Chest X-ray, AP view. Patient: 66 years old, sex F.
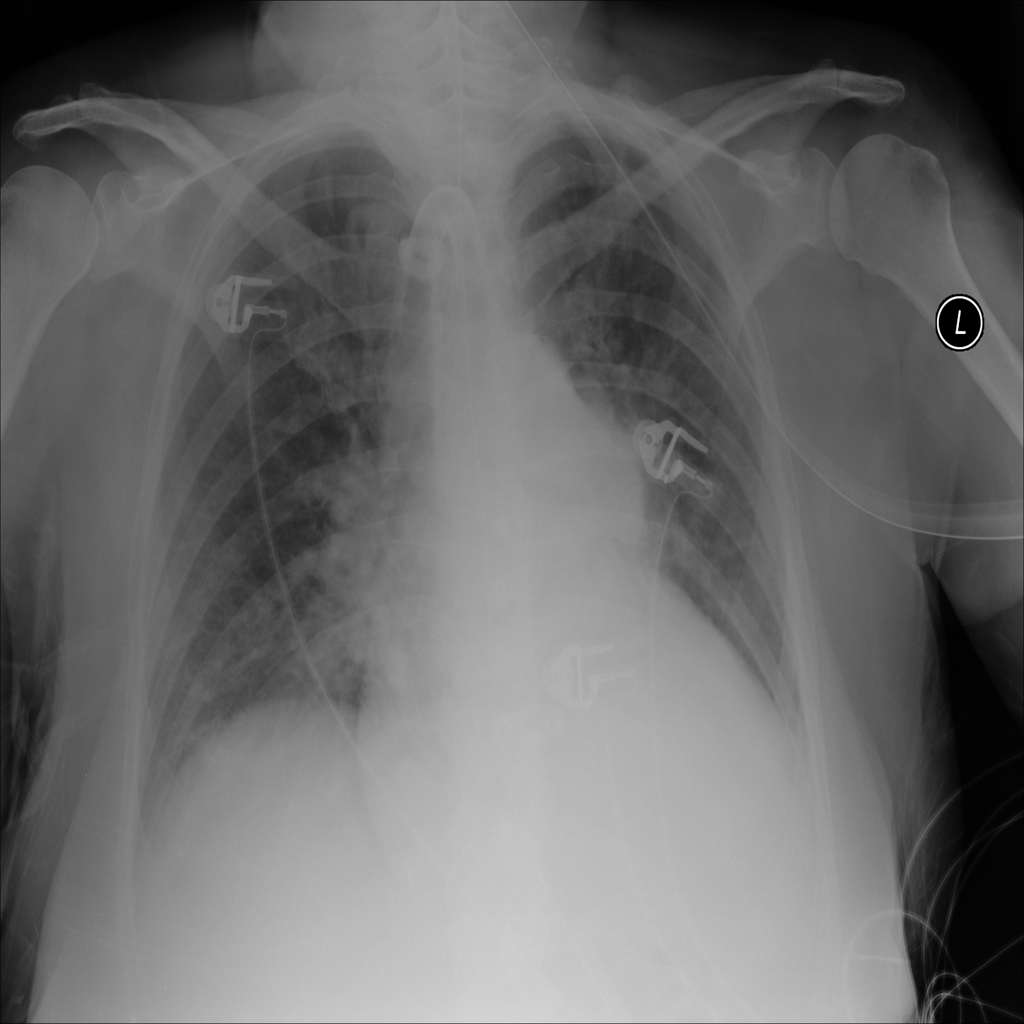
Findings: Consolidation, Infiltration